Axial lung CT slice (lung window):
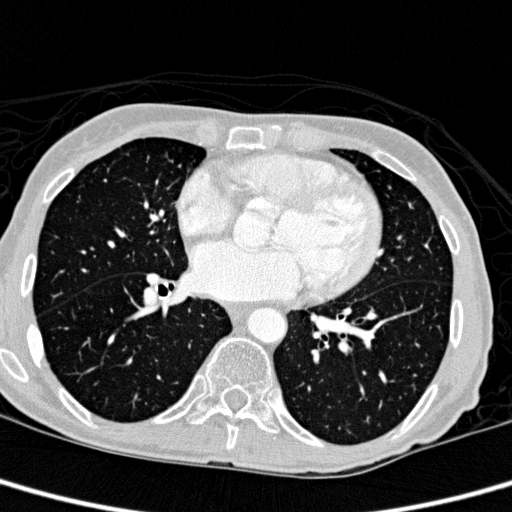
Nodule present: no